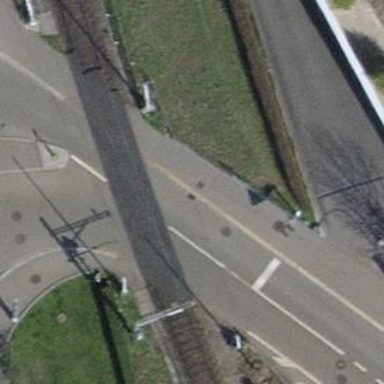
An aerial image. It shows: Level crossing with double half barrier.